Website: apple
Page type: account-selection
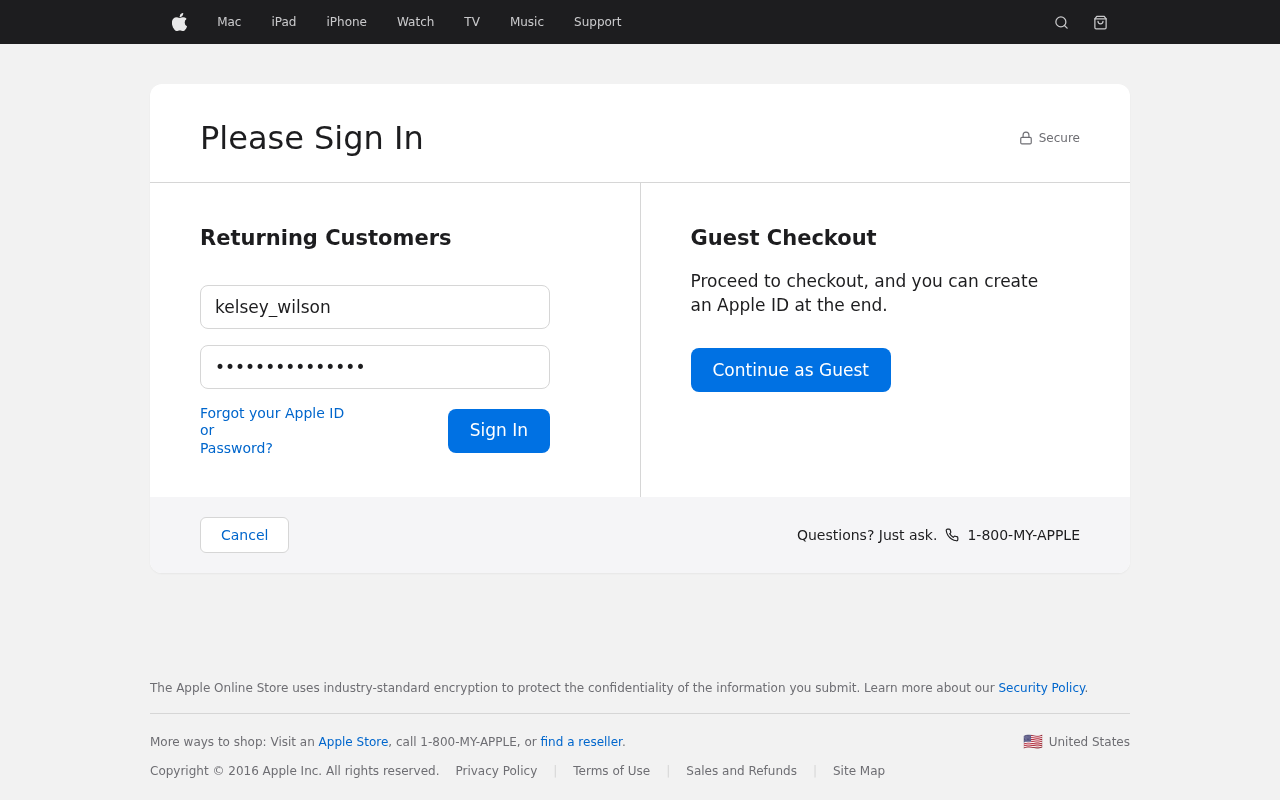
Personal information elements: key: PII_LOGIN_USERNAME
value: kelsey_wilson